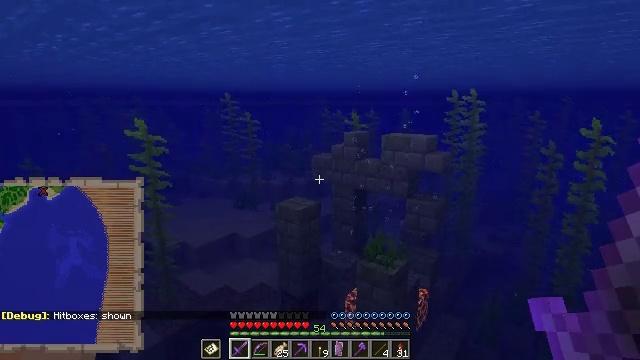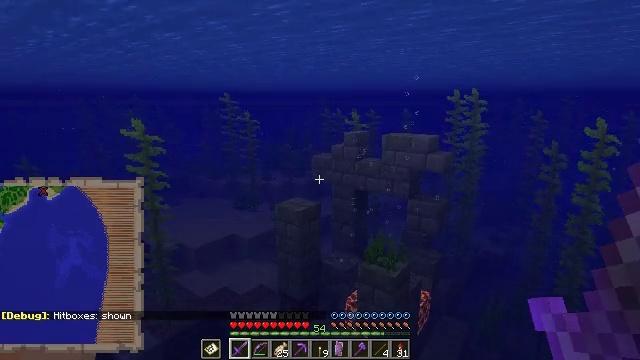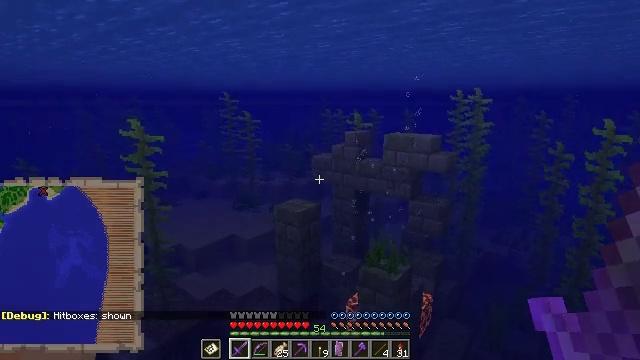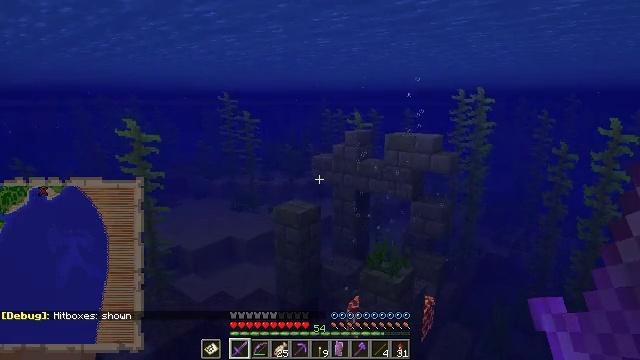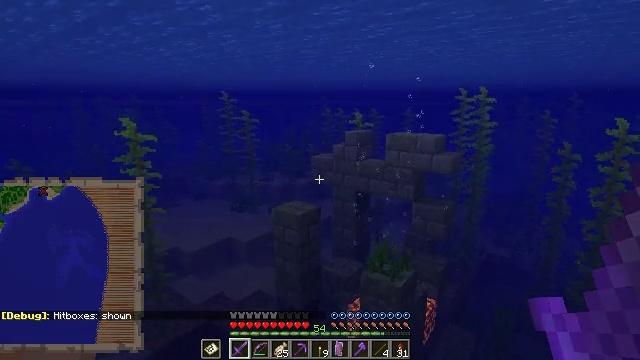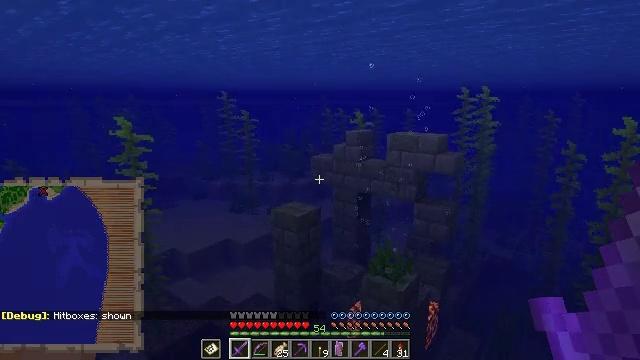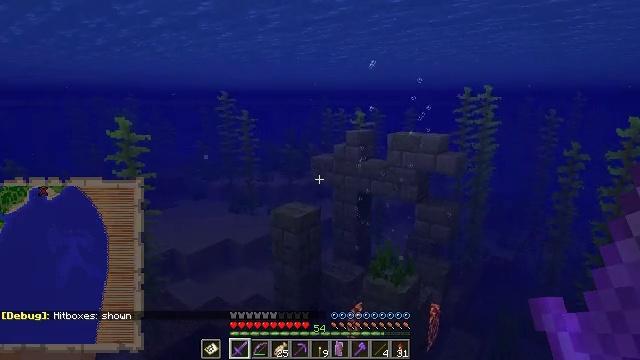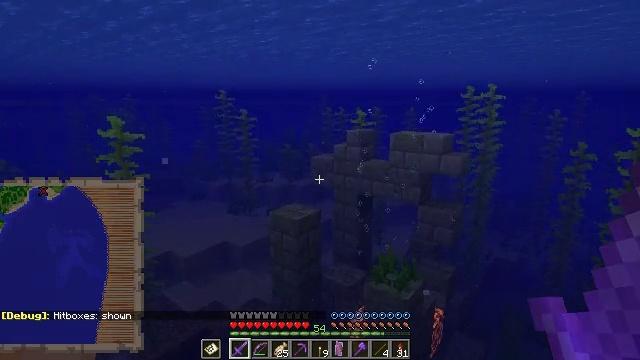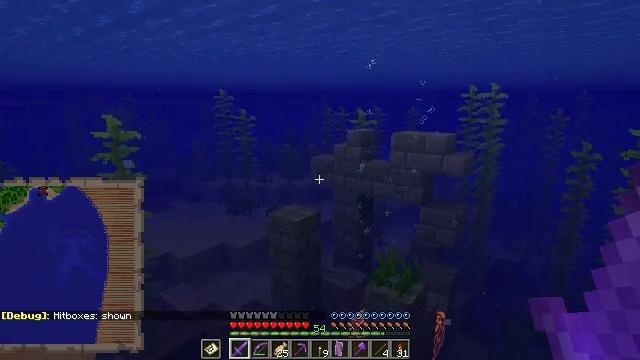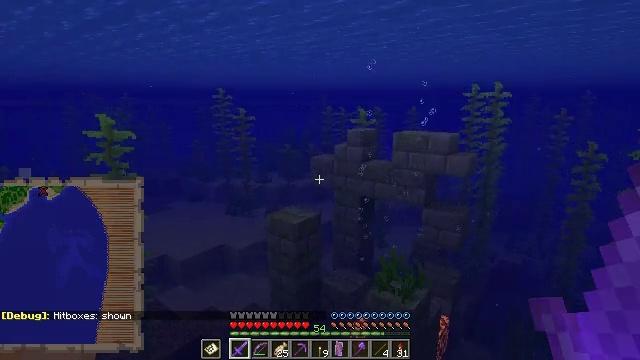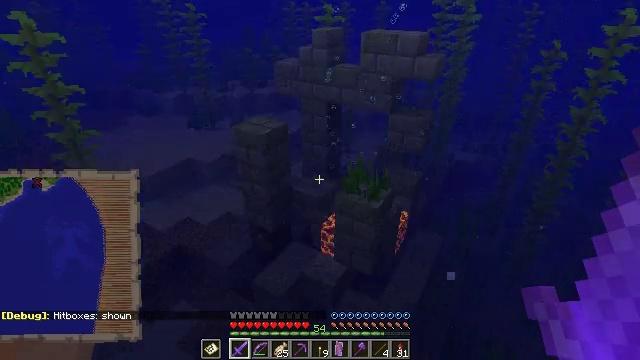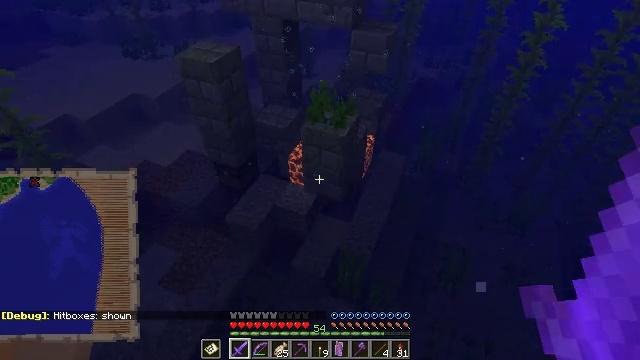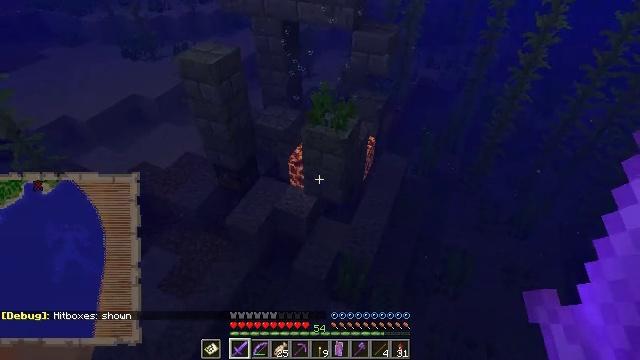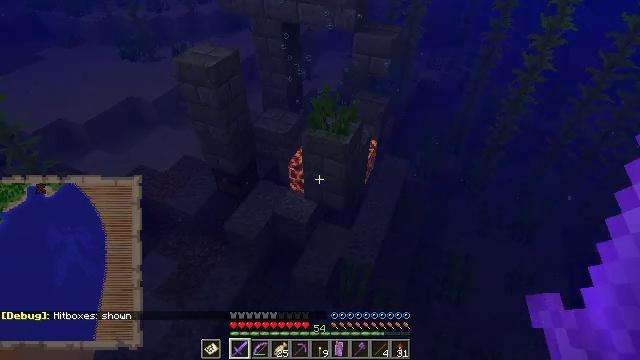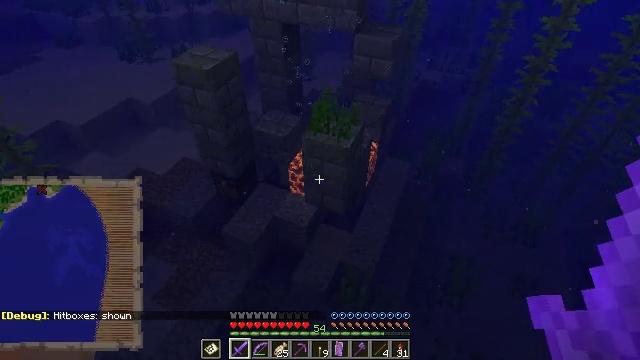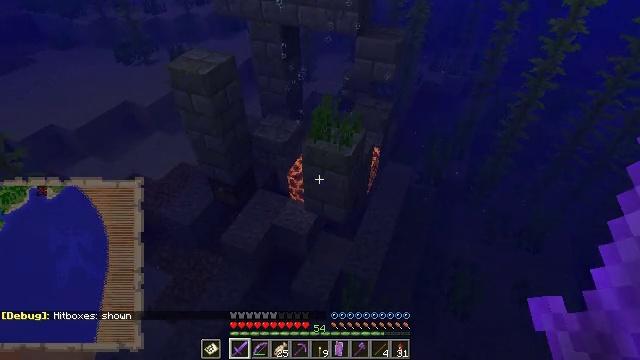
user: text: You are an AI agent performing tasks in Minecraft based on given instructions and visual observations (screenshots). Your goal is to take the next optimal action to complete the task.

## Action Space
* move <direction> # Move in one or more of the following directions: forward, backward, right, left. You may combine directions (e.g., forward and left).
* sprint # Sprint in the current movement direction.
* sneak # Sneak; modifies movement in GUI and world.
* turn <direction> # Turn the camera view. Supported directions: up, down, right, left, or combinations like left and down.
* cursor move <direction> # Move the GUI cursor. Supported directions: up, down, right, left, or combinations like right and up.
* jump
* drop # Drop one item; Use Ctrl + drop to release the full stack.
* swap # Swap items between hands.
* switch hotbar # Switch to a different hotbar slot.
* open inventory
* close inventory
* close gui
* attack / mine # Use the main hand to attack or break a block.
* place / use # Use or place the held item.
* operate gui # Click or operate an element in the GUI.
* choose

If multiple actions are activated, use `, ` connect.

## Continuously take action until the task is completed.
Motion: motion action
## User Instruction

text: Retrieve mossy stone bricks from a building.
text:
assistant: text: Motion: move forward
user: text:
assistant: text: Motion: move forward
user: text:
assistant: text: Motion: move forward
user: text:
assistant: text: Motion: move forward
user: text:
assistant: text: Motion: move forward
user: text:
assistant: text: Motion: move forward
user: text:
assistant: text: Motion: move forward
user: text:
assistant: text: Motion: move forward
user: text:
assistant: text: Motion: move forward
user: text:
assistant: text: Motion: move forward, turn right and down
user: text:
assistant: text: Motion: move forward, turn right and down
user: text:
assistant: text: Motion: move forward
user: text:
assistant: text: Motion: move forward
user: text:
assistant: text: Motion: move forward
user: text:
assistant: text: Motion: move forward
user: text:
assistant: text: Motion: move forward
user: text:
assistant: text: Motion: move forward
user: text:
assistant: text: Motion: move forward
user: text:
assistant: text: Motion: move forward
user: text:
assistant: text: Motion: move forward
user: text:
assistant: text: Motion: move forward
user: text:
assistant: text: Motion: move forward
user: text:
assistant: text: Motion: move forward and move left
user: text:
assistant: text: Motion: move forward and move left
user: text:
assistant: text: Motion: move forward and move left
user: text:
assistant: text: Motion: move forward and move left, turn down
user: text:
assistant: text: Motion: move forward and move left, turn left and down
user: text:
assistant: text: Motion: move forward and move left, turn left and down
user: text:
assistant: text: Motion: move forward and move left
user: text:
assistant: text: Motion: move forward and move left, turn left and down